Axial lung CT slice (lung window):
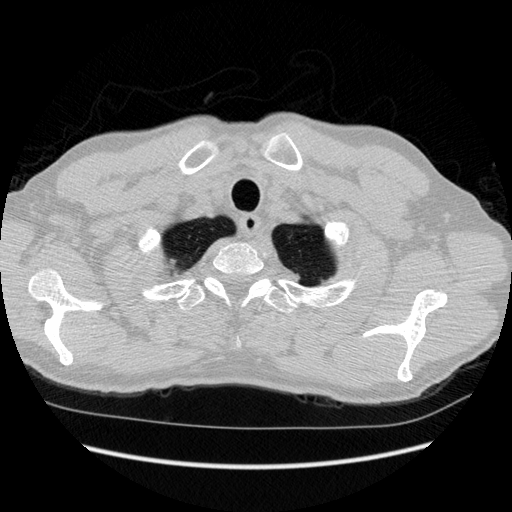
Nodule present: no